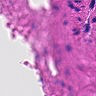
Metastatic tissue present: no